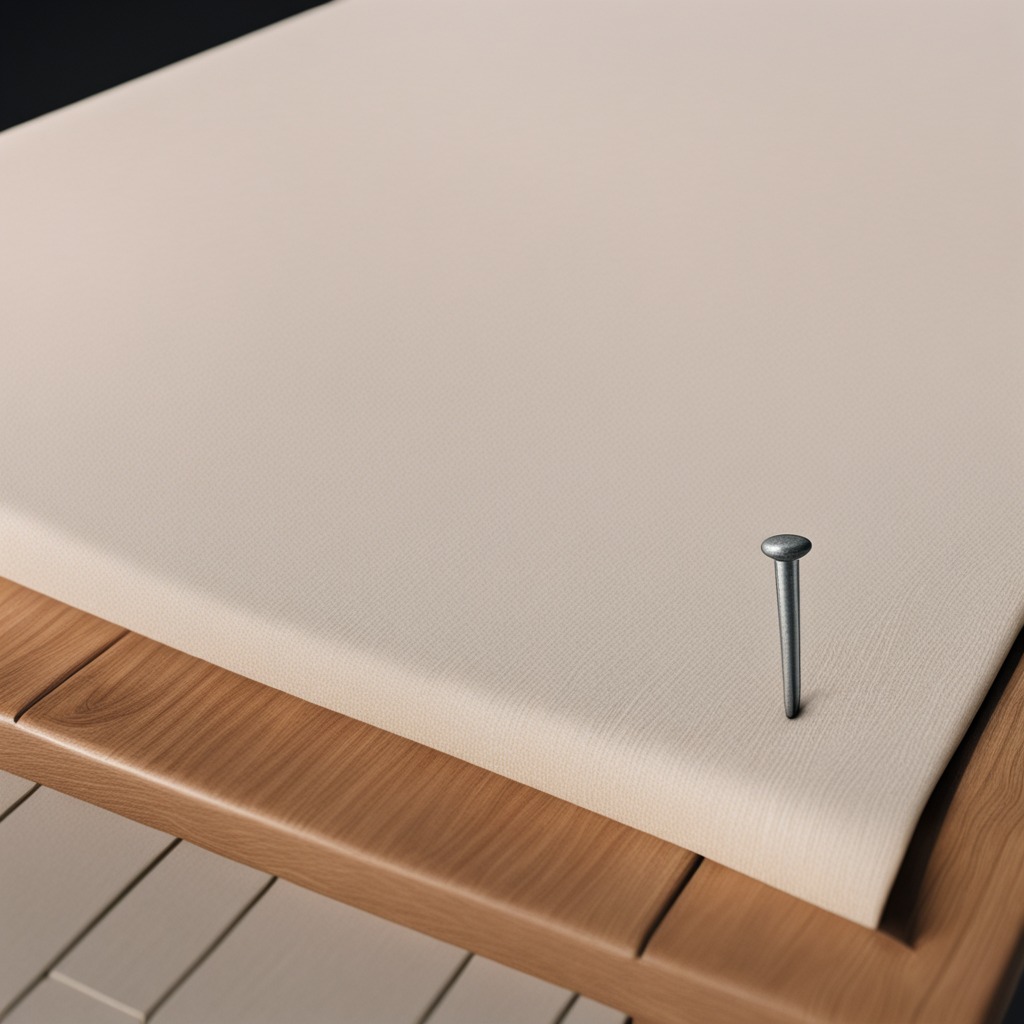
A iron nail is lying on a wooden table in an outdoor workshop during daytime bright natural light soft shadows worn but beneath the cloth.